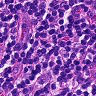
Metastatic tissue present: no